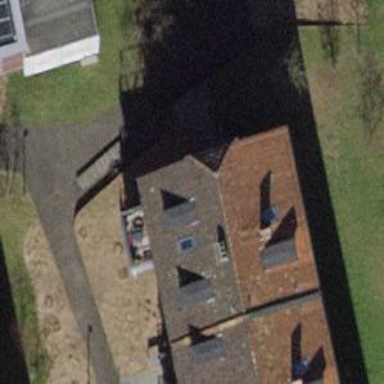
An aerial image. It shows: Half-hipped tile roofed apartments building with the roof oriented across the structure.